Question: Right what I am trying to do is create a layout like the image below :-

This layout will be used for over 50+ pages, so I would like to know the best way to go about creating this. I have given it ago but I can't seem to get my head around how this should work.
I have been trying to get it to work like so:
- Holds the side bars. Sidebar 1 'float: left;' and sidebar 2 'float: right' and these are in a container to hold them in place.
- Hold content such as a table with stats about the user (in a HTML table). This is wrapped in a div (main content). At the top of the page I 'include("header.php");'. This does work but when the PHP at the top of the page uses 'echo' the value will not be within the div.
Basically the layout I created is here:- <URL>
This is how I want the layout to look but now here is the problem. I am using PHP to calculate stuff e.g:
'''
if($userhp <= 0) {
echo "You are dead";
}
'''
Now this code is located at the top of the page, this means it would echo out before the div (for the main content) was opened. Should this code be within the div?
The thing is this example is within a larger 'if' statement so I would have to bring that down with it, some of these blocks can be 100+ lines of code.
So I'm not sure how to go about this, a nudge in the right direction would be great.
If you need anymore information or I didn't make something clear enough please leave a comment and I will get back to you.
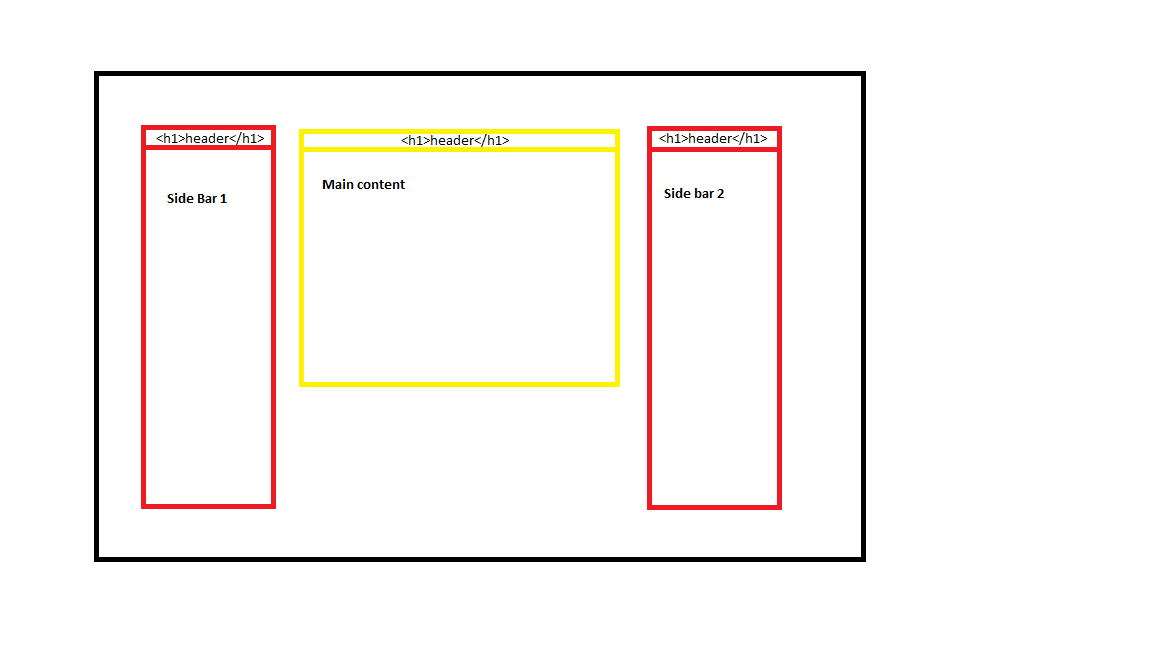
Answer: Take a look at <URL>. You can store your output in a variable and print it later in your div:
'''
<?
ob_start(); // Turn on output buffering
if ($userhp <= 0) {
echo "You're dead";
}
...
$contents = ob_get_clean(); // Store output in $contents
...
?>
<div id="content"><?php echo $contents ?></div>
'''